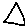
Label: triangle